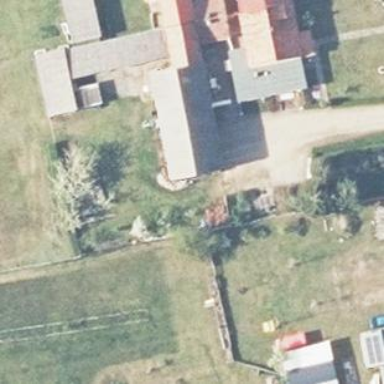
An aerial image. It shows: Stable.